Field crop: tomato
Growth stage: 2
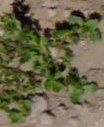
Species: portulaca